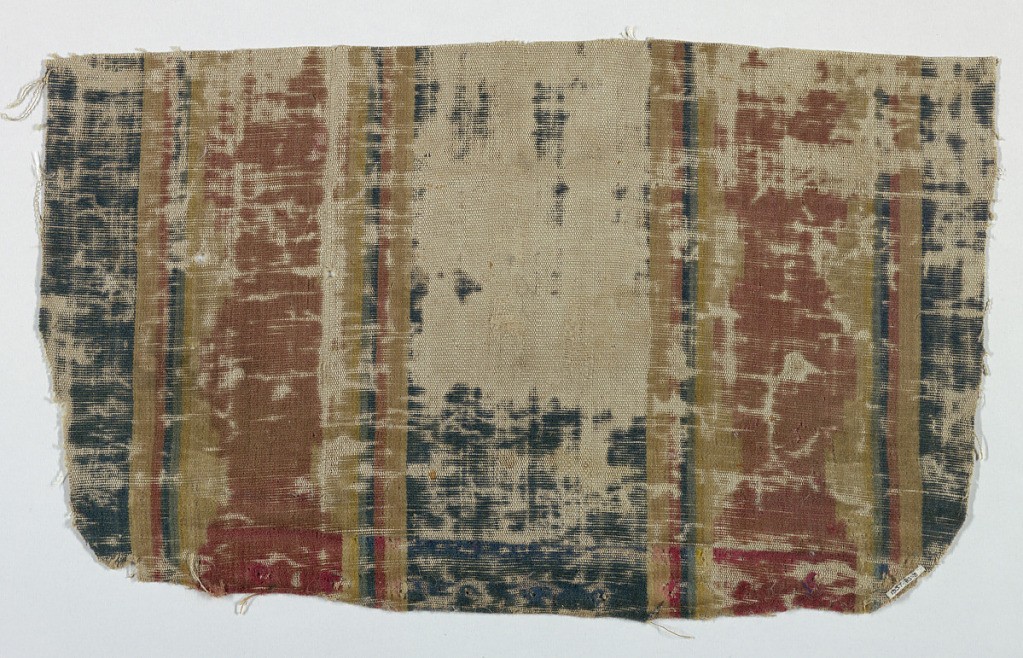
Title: Fragment
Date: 17th century
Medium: wool pile on linen Technique: cut velvet
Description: Fragment of striped wool velvet showing broad stripes of blue and rose with narrow stripes of tan, rose, yellow, and blue.